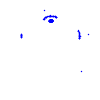
Particle: electron